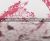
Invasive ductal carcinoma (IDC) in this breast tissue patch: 0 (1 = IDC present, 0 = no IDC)